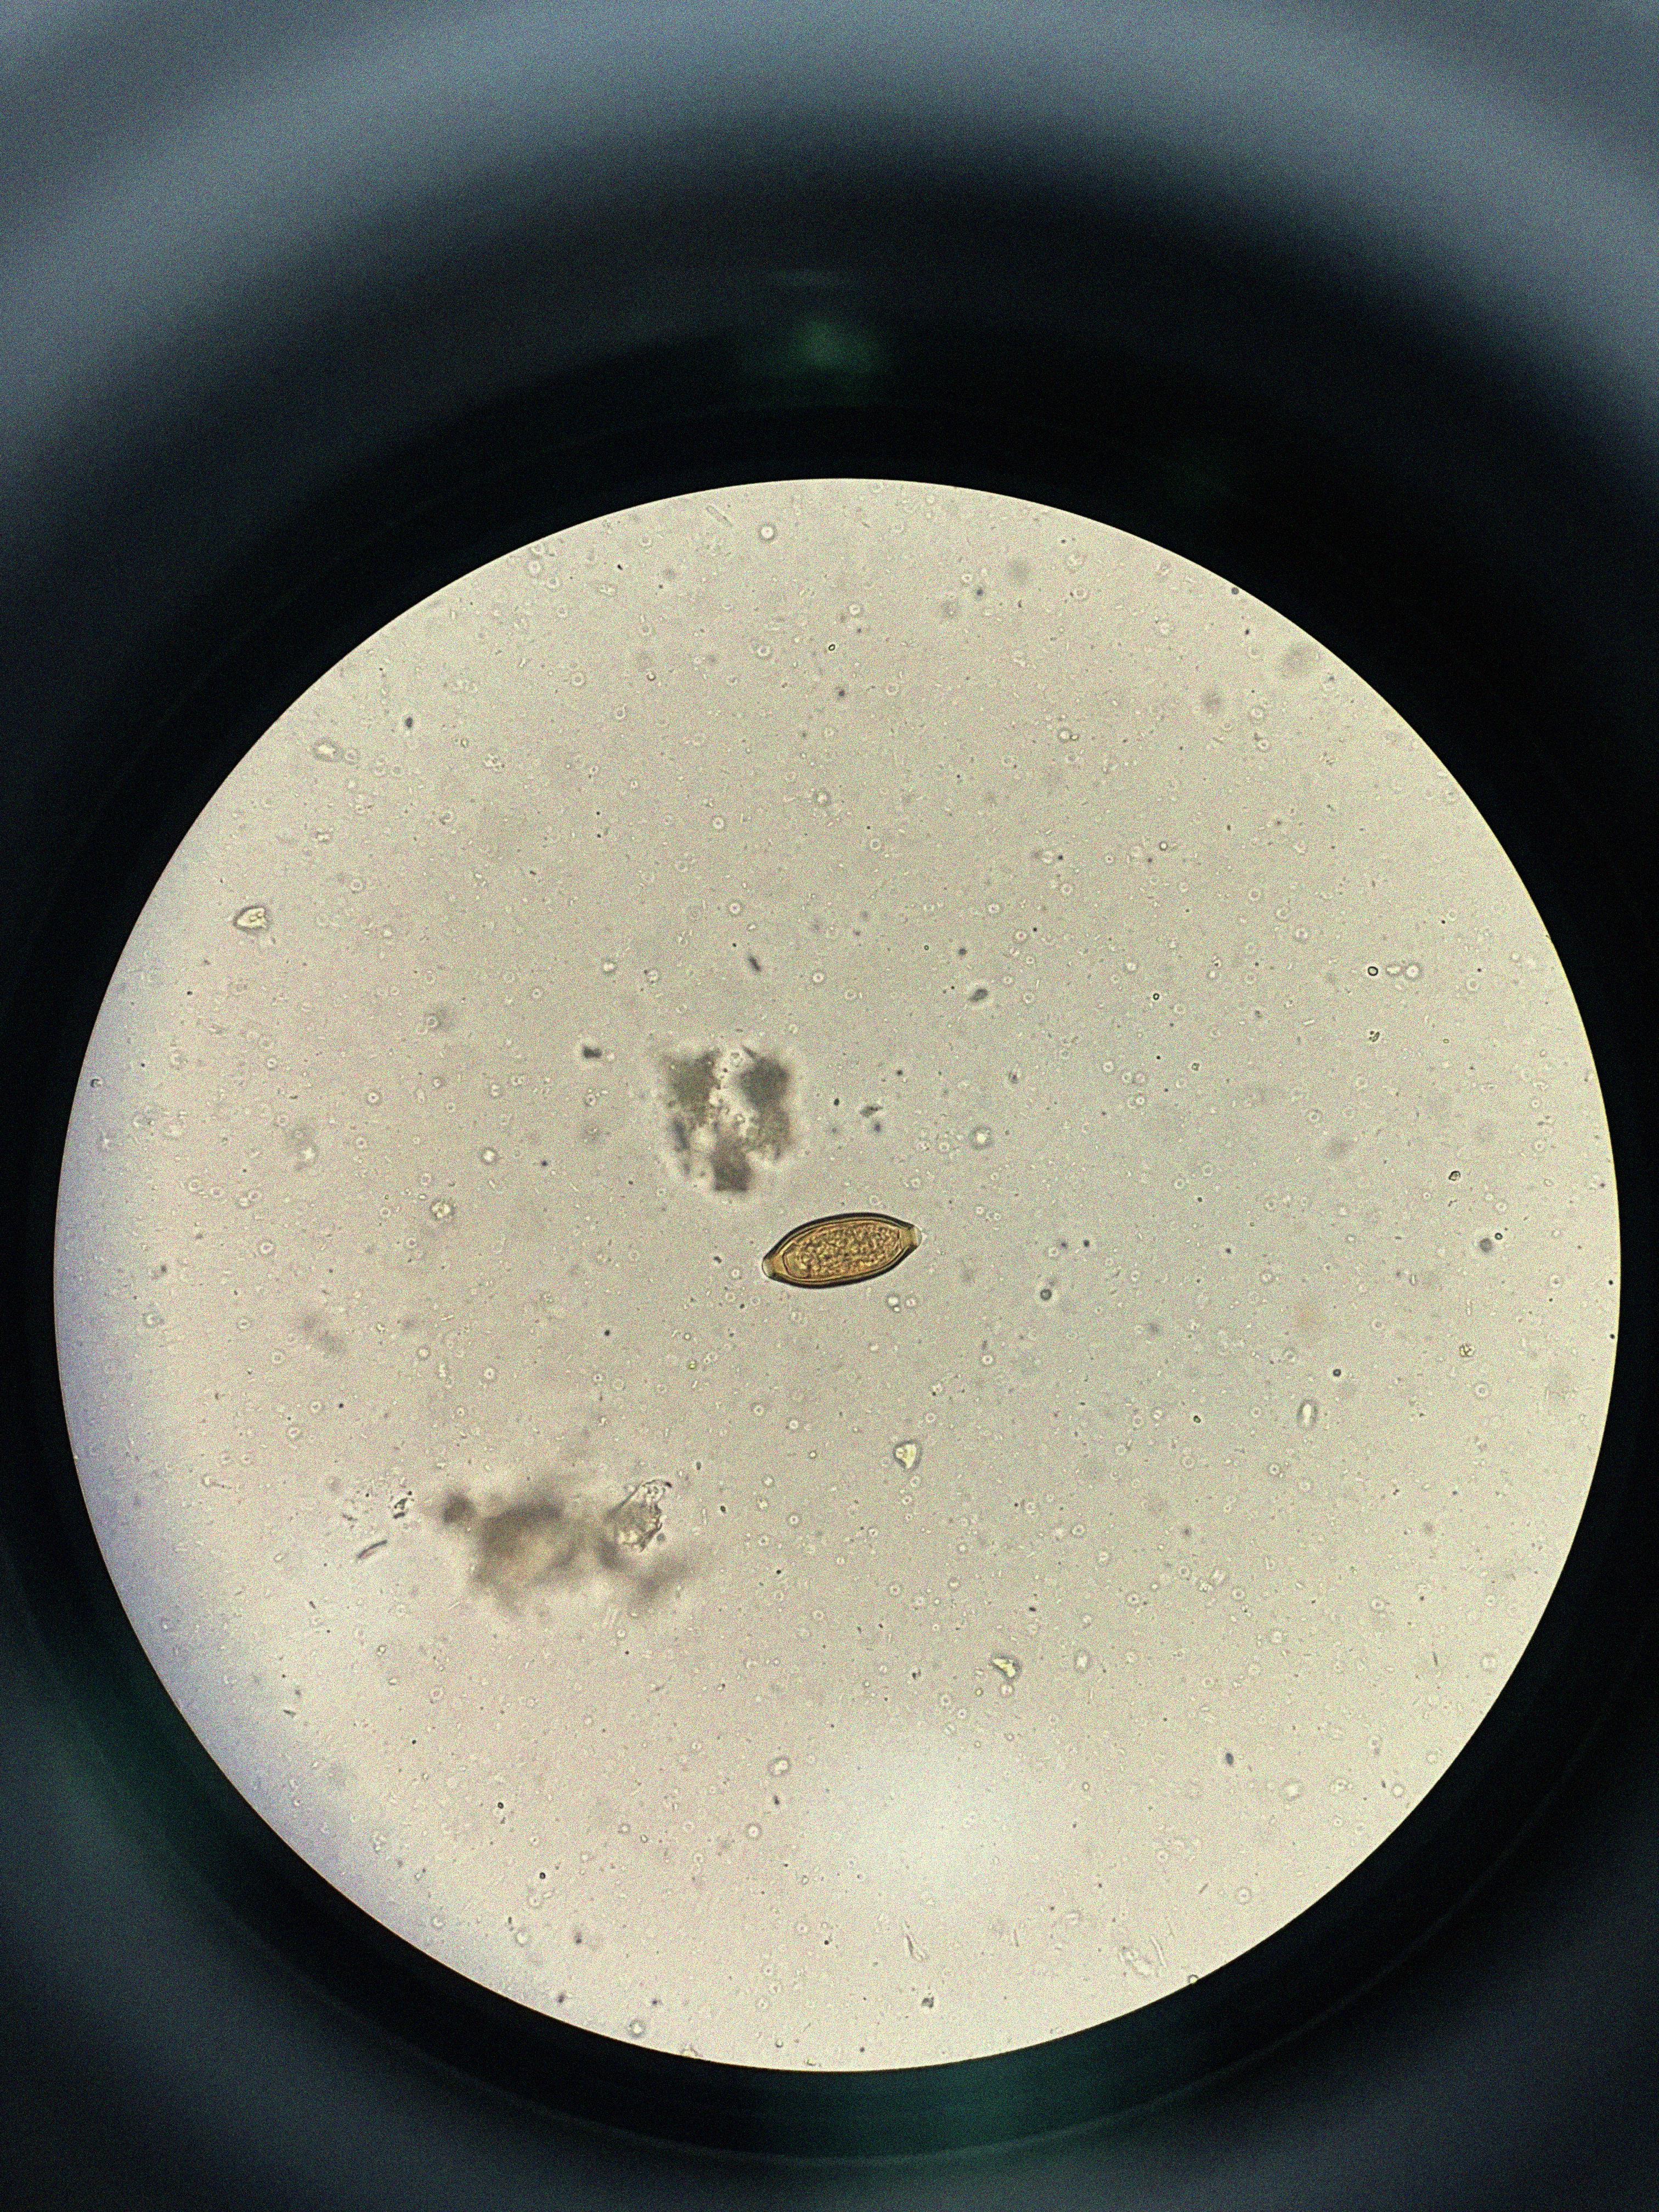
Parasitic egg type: Trichuris trichiura